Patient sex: M
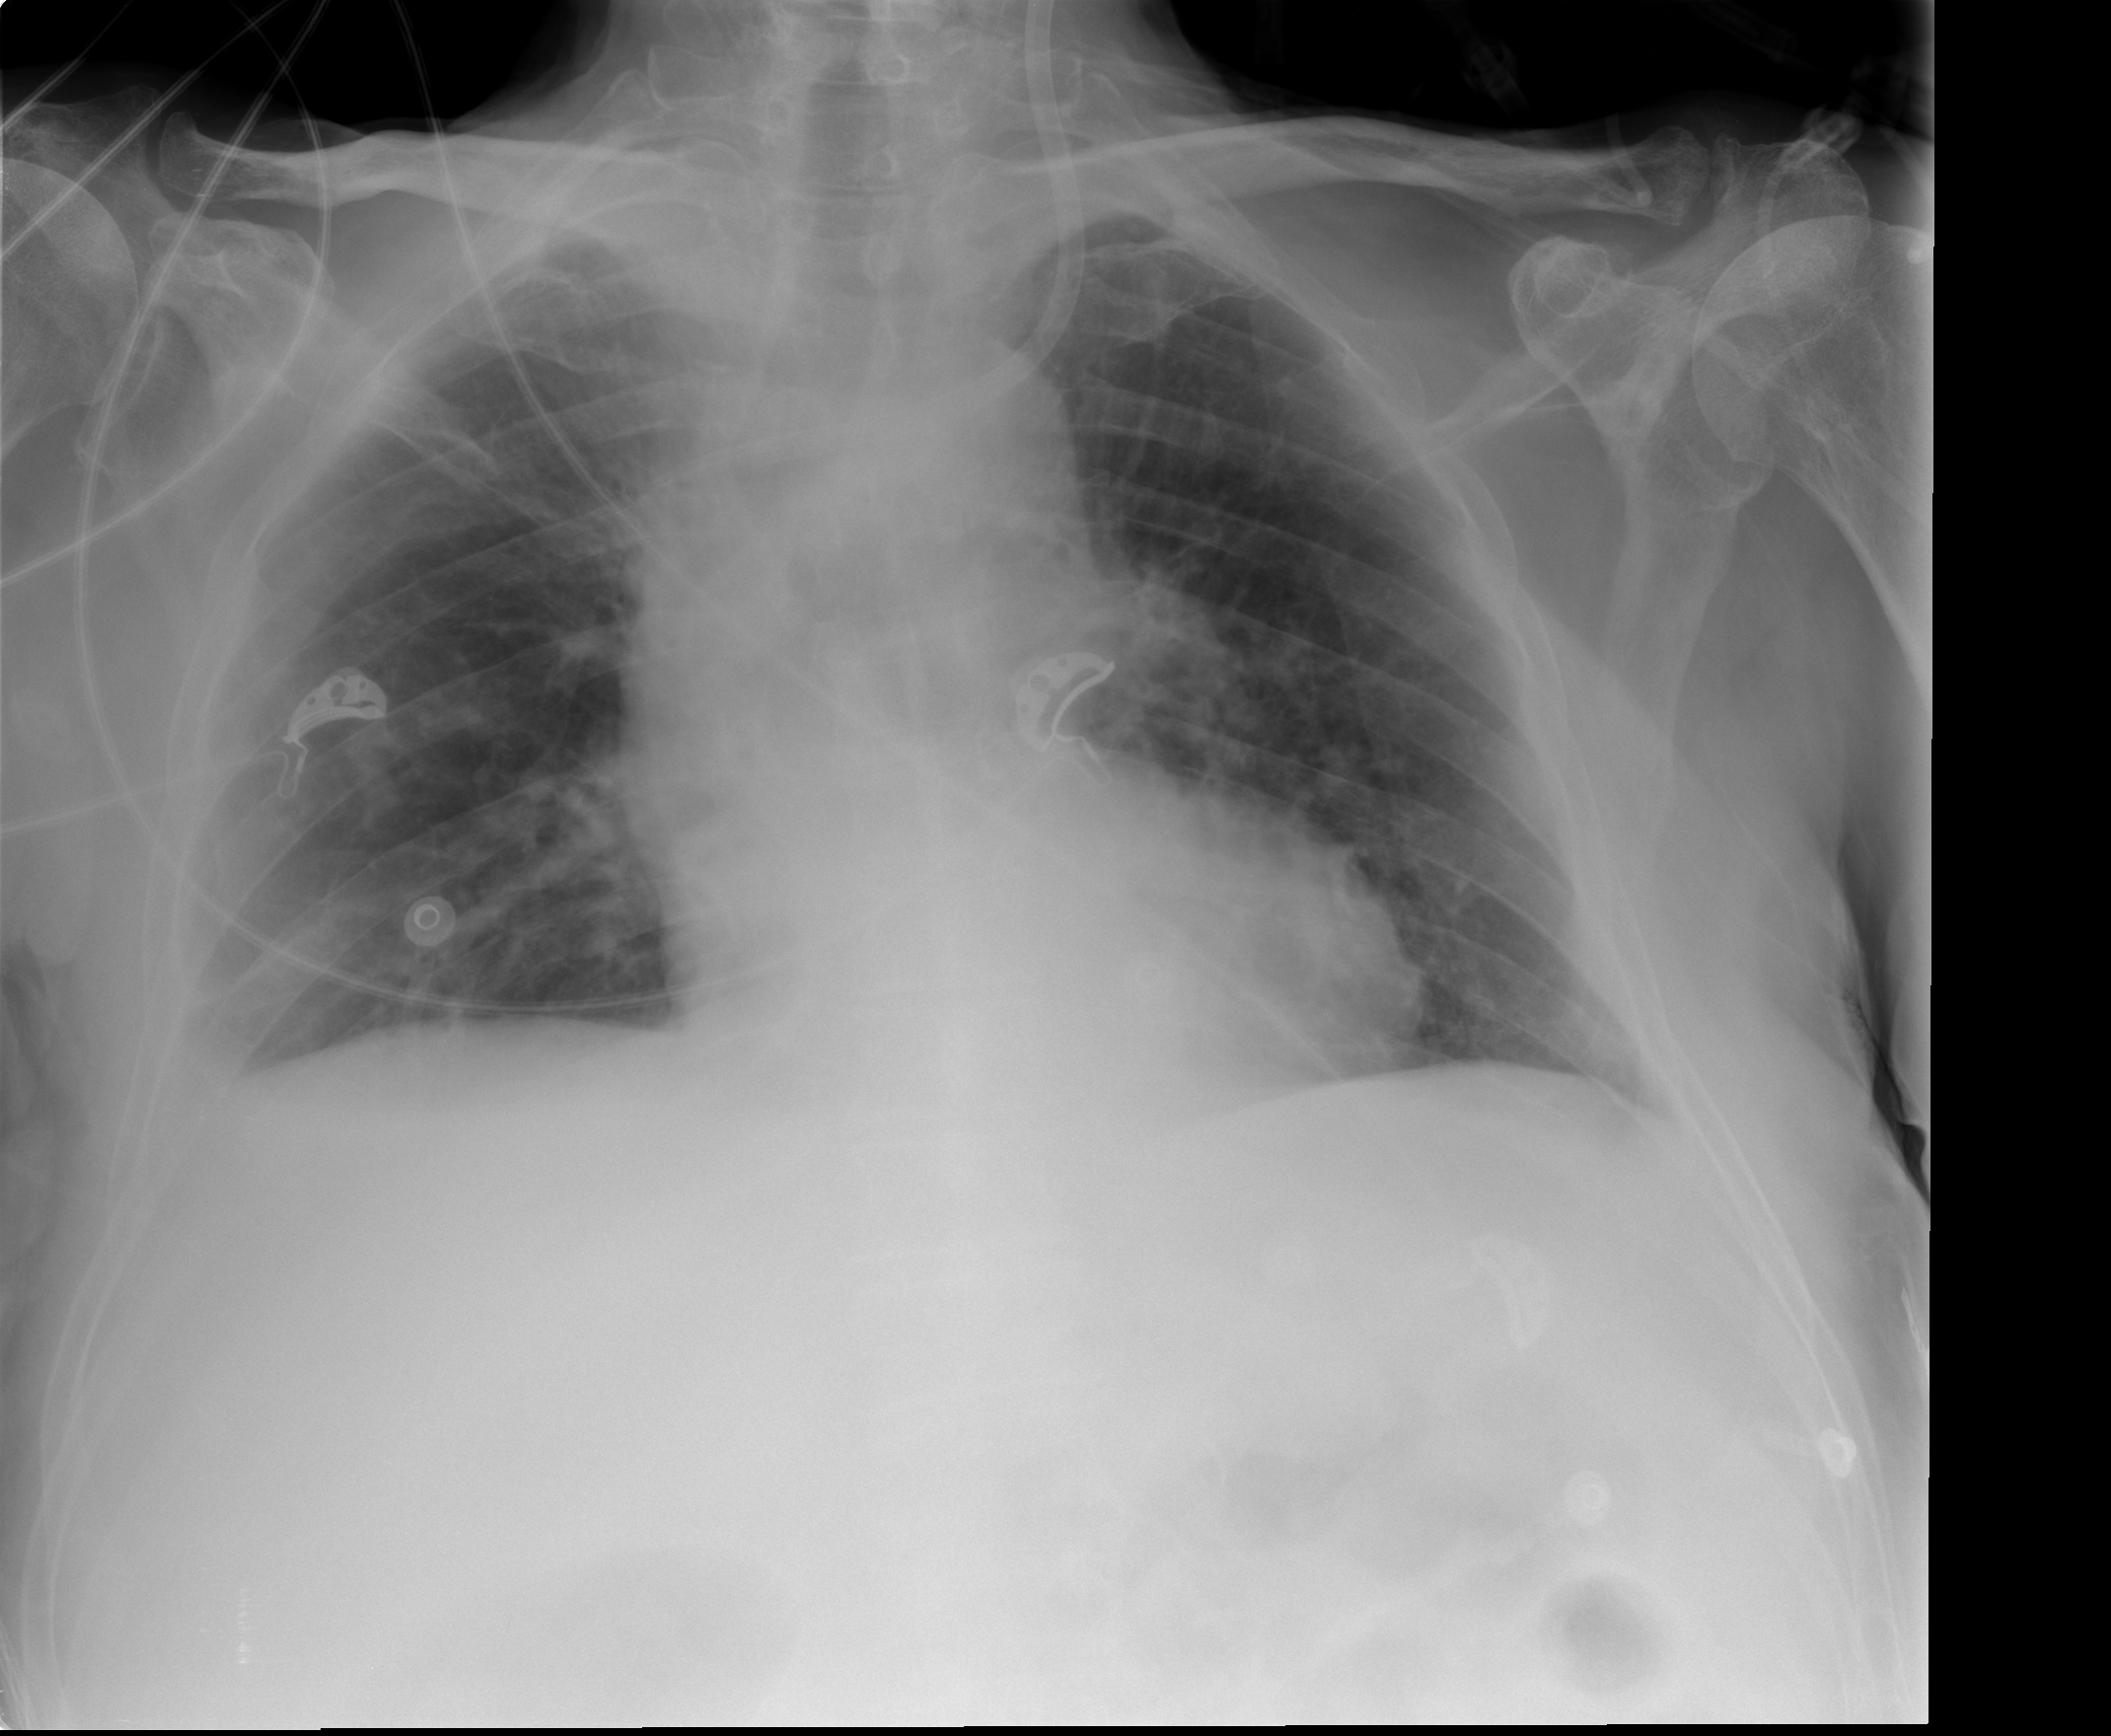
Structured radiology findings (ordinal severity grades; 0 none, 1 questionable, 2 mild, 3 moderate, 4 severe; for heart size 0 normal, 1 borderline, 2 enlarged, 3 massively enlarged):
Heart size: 0
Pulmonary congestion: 0
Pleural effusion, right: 2
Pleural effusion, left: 0
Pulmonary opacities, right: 0
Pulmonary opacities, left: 1
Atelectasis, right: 2
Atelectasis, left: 2